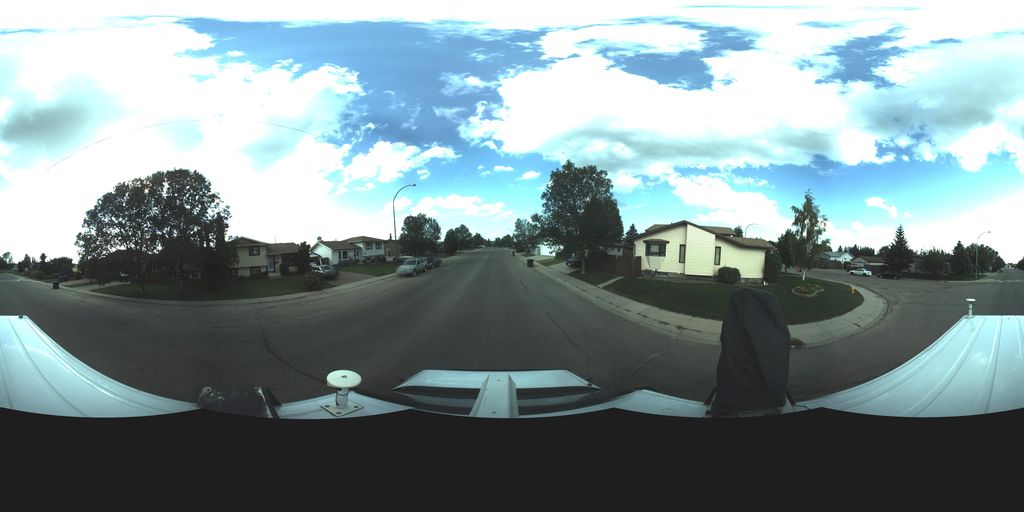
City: saskatoon